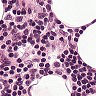
Metastatic tissue present: no